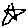
Label: star